Question: I'm working on a photo gallery that is dynamically generated, photos will be different sizes, and each photo will have a DIV overlapping the image, on the same baseline as the image, that will contain "user menu" items related to that photo. (blue box below)
I'm having trouble getting the "user menu" div to position on top of the image. This div needs to be centered, and on the same baseline as the image, regardless of image size (not sure how to do this with absolute positioning)
I've seen suggestions to use CSS background-image, but I don't see that as a good option with dynamically generated content. I've seen a suggestion to position the image absolutely, and this does work except the parent DIV collapses and makes positioning other items on the page a nightmare. There are quite a few post that I've read through on stackoverflow, but I haven't found one that addresses or solves this particular issue.
This is an example of what I'm trying to accomplish. The blue boxes are the user menus, and should be on the baseline of the images.

I've tried 2 things, this doesn't seem to work with parent DIVs since the images are removed from flow and spacing gets screwed up as the parent DIVS collapse. <URL>
CSS
'''
.box1{
position:relative;
display:inline-block;
background-color:orange;
border: 4px solid black;
}
.box2{
position:relative;
top:80px;
left:80px;
margin: 0 auto;
padding: 5px;
background-color: red;
border: 2px solid red;
}
'''
HTML
'''
<div class="box1">
<img src="http://i60.tinypic.com/33n947o.jpg" style="position:absolute;"/>
<div class="box2">box</div>
</div>
<div class="box1">
<img src="http://i60.tinypic.com/33n947o.jpg" style="position:absolute;"/>
<div class="box2">box</div>
</div>
'''
This works better, but I can't get the box to center properly unless I use javascript to position the "user menu" DIV since the image widths are dynamic. (javascript isn't out of the question, just trying to first find a proper way using CSS)
<URL>
CSS
'''
.box1{
position:relative;
display:inline-block;
background-color:orange;
border: 2px solid black;
}
.box2{
position:absolute;
bottom: 0px;
margin: 0 auto;
padding: 5px;
background-color: red;
border: 2px solid red;
}
'''
HTML
'''
<div class="box1">
<img src="http://i60.tinypic.com/33n947o.jpg"/>
<div class="box2">Center Me</div>
</div>
<div class="box1">
<img src="http://i60.tinypic.com/33n947o.jpg"/>
<div class="box2">Center Me</div>
</div>
'''
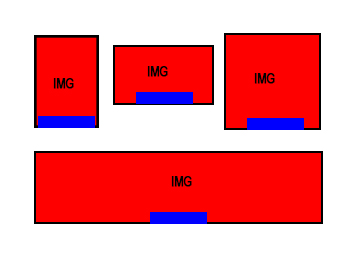
Answer: You can get a simple start by using absolute positioning and a 2D transform.
'''
.container {
position: relative;
display: inline-block;
}
.info {
background: black;
color: white;
position: absolute;
bottom: 0;
left: 50%;
transform: translateX(-50%);
white-space: nowarp;
}
'''
'''
<div class="container">
<img src="http://shakacity.com/sites/default/files/dog_0.jpg" alt="" />
<div class="info">Contains the user controls</div>
</div>
'''